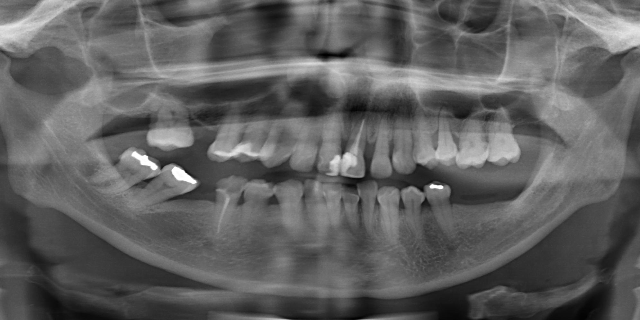
adult